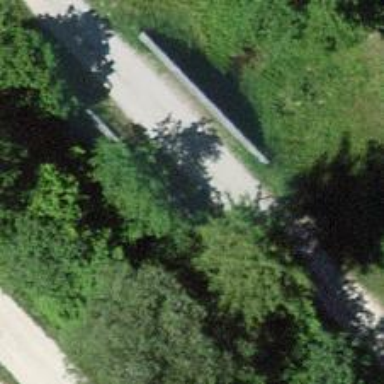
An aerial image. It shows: Gravel track with grade 2 quality.